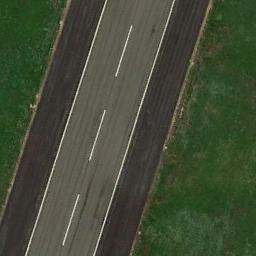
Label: runway